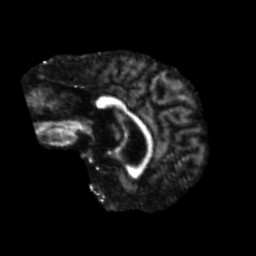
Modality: FA
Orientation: sagittal
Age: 58
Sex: male
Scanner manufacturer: siemens
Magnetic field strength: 3 T
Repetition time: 5.47 s
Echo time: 0.0854 s